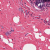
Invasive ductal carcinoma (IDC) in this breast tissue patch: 0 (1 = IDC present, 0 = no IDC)